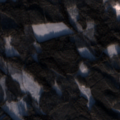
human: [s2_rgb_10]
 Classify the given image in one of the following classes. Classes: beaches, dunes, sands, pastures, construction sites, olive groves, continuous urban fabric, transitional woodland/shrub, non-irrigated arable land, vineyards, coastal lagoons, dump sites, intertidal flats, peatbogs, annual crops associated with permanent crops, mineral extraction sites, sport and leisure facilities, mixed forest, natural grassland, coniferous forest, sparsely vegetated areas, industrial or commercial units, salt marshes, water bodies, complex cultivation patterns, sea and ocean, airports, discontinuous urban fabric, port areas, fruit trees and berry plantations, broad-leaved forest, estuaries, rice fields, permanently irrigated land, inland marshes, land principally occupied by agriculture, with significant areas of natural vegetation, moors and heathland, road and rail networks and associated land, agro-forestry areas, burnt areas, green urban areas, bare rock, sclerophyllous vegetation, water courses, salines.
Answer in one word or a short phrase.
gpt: coniferous forest, mixed forest